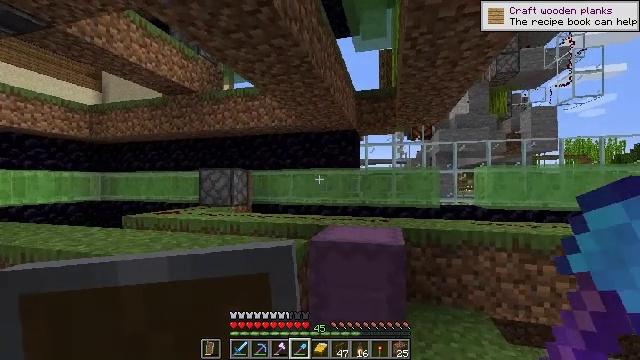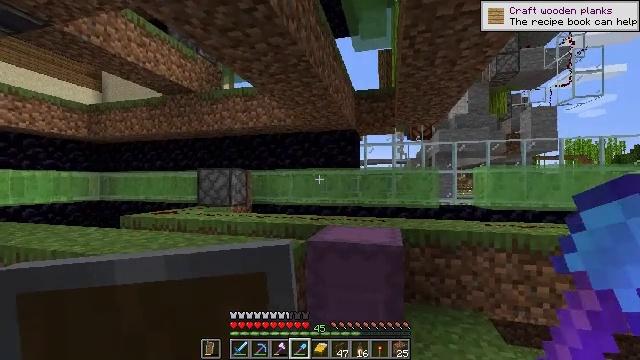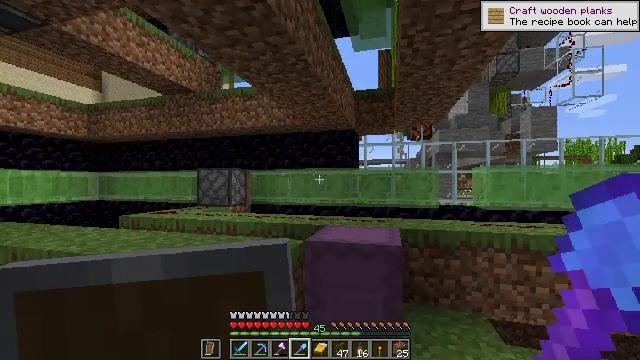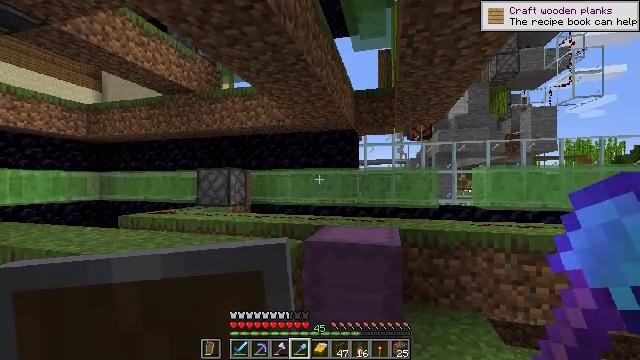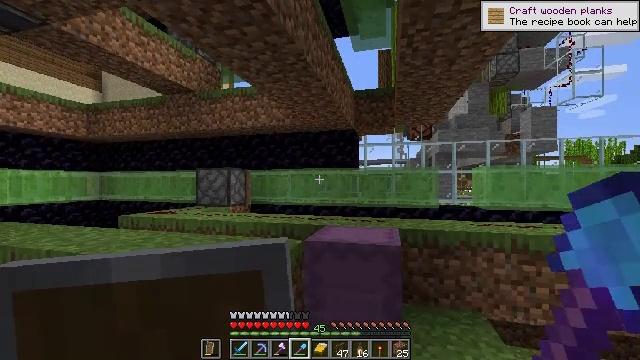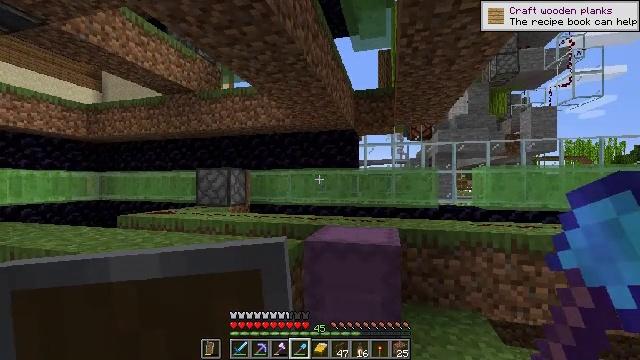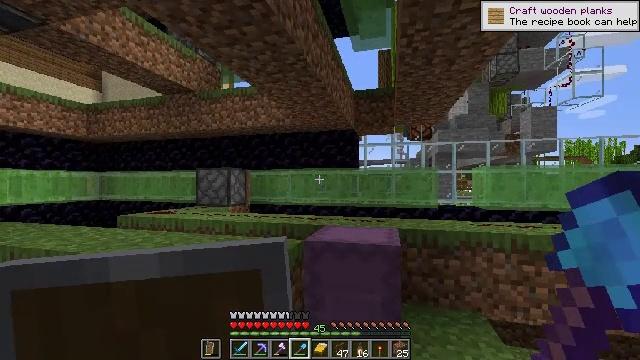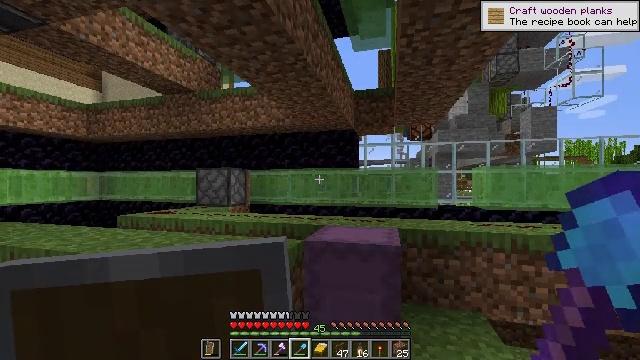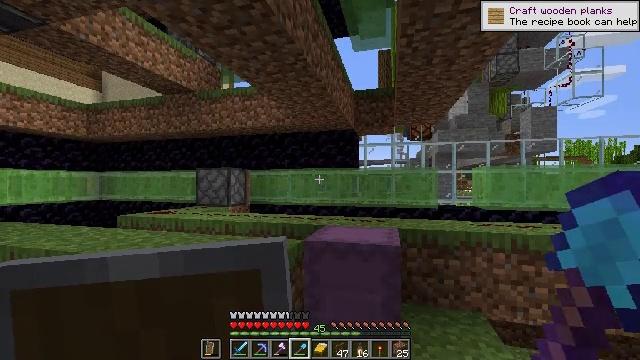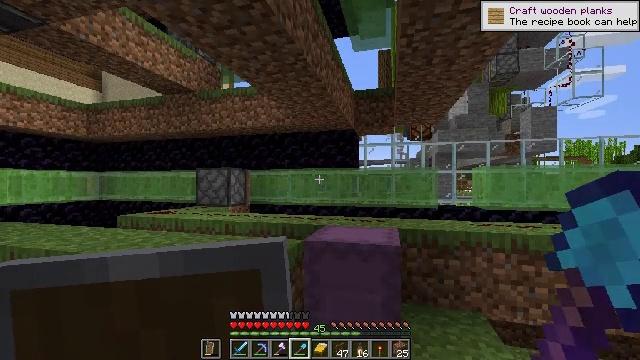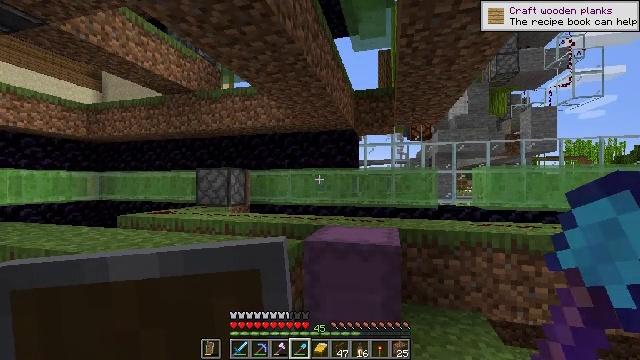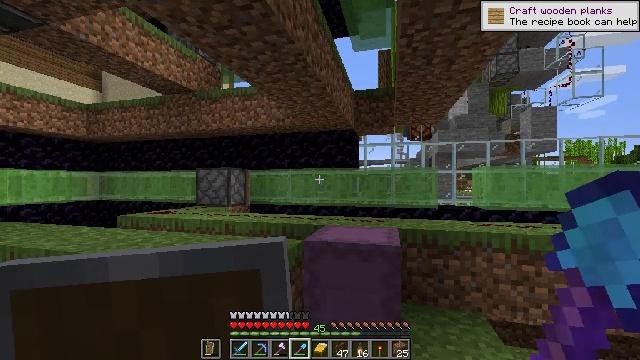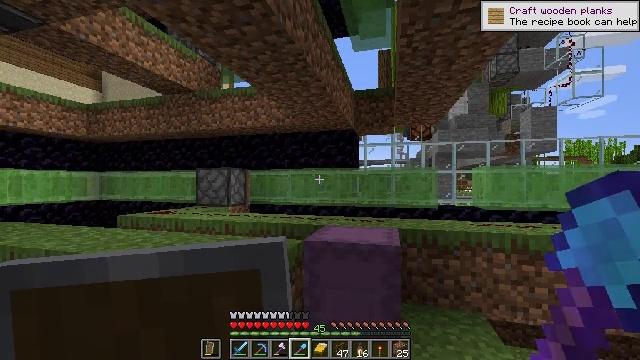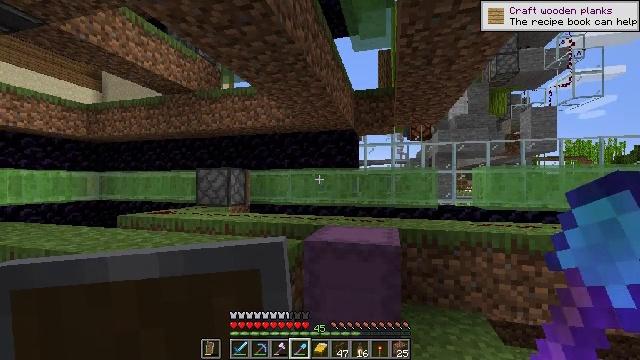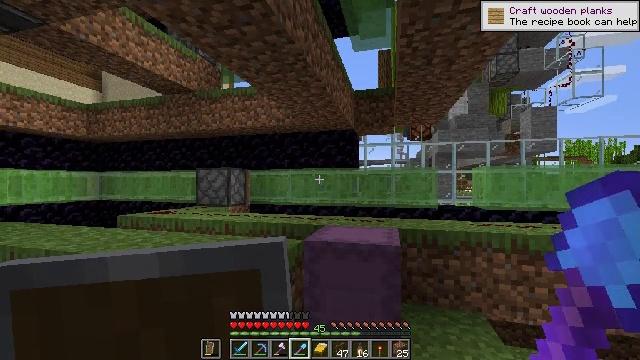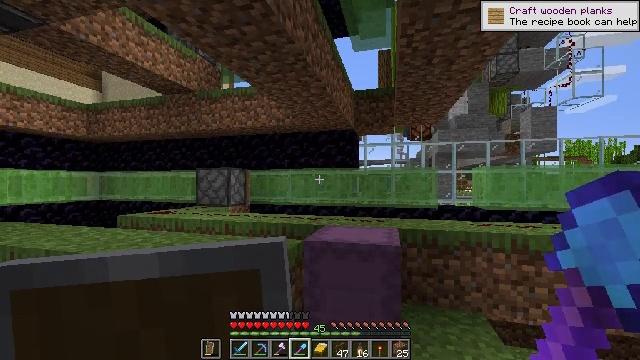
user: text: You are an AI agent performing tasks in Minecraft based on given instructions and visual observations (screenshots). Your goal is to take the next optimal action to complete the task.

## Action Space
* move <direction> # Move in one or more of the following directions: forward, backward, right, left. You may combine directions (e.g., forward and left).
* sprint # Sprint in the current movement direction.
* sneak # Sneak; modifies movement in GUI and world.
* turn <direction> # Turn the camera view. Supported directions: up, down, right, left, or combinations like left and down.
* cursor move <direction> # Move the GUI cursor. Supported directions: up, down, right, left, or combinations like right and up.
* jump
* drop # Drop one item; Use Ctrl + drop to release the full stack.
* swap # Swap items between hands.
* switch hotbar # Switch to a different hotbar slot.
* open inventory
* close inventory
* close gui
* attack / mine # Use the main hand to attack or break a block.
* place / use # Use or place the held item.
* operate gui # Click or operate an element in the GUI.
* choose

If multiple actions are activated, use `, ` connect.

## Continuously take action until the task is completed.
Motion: motion action
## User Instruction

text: Break the sticky piston to collect it.
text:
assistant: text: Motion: no_op
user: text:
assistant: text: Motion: no_op
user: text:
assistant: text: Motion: no_op
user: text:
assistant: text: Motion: no_op
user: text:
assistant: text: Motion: no_op
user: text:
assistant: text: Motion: no_op
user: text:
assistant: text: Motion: no_op
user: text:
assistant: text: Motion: no_op
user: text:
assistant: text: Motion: no_op
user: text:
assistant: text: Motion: no_op
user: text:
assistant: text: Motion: no_op
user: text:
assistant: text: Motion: no_op
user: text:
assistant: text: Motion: no_op
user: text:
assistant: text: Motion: no_op
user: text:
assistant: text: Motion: no_op
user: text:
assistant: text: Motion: no_op
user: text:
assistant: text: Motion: no_op
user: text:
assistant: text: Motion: no_op
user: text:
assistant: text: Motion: no_op
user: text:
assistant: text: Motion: no_op
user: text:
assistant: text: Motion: no_op
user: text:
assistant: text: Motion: no_op
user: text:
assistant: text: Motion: no_op
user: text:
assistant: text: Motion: no_op
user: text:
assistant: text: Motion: no_op
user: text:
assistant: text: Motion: no_op
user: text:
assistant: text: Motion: no_op
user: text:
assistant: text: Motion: no_op
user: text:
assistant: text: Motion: no_op
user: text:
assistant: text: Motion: no_op